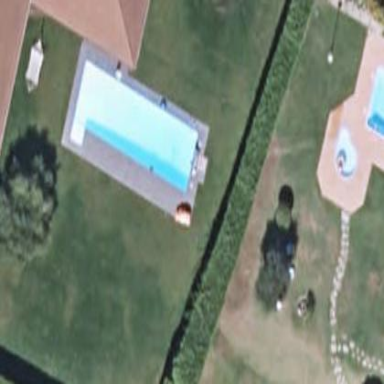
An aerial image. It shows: Swimming pool located in leisure land.